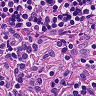
Metastatic tissue present: no